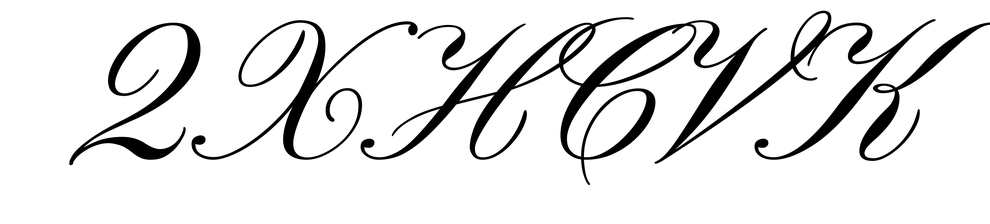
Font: PinyonScript-Regular